Interaction volume radius: 5 \u00c5
Interaction volume height: 15 \u00c5
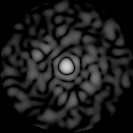
Disorder parameter: 0.8572